Question:
I made this image that shows the controls. The top one is a 'ListView' and the others are 'ListView' controls as well with additional controls.
But I can't figure out how to layout them to look like that.
Currently I use 3 'DockPanels' for each 'ListView' where the top one uses Top 'VerticalAlignment', the others use Bottom for 'VerticalAlignment', Left and Right (for 'HorizontalAlignment').
But when I look at it, the other 2 controls appear after the top 'ListView' to its right side. I can see this when I scale the top 'DockPanel' to half the size, then the other 2 DockPanels show up, attached to the top DockPanel's right side.
Any ideas on how to fix this?
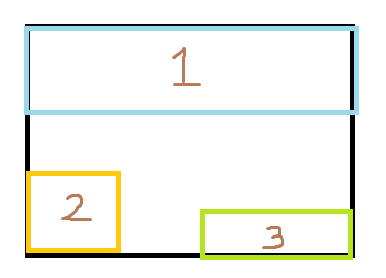
Answer: How about this?
The grid has no fixed widths or heights and should accommodate whatever controls you add.
'''
<Grid>
<Grid.ColumnDefinitions>
<ColumnDefinition Width="Auto"></ColumnDefinition>
<ColumnDefinition Width="*"></ColumnDefinition>
<ColumnDefinition Width="Auto"></ColumnDefinition>
</Grid.ColumnDefinitions>
<Grid.RowDefinitions>
<RowDefinition Height="Auto"></RowDefinition>
<RowDefinition Height="*"></RowDefinition>
<RowDefinition Height="Auto"></RowDefinition>
</Grid.RowDefinitions>
<StackPanel Grid.Row="0" Grid.Column="0" Grid.ColumnSpan="3" Background="Aqua" Height="100"/>
<StackPanel Grid.Row="2" Grid.Column="0" Background="Orange" Height="100" Width="150" VerticalAlignment="Bottom"/>
<StackPanel Grid.Row="2" Grid.Column="2" Background="Green" Height="60" Width="200" VerticalAlignment="Bottom"/>
</Grid>
'''
Initial window

Resized window

EDIT in response to comment
If you want a progressbar in the top panel, just use:
'''
<StackPanel Grid.Row="0" Grid.Column="0" Grid.ColumnSpan="3"
Background="Aqua" Orientation="Vertical">
<ListView Height="50" Background="Purple"></ListView>
<ProgressBar Height="20" IsIndeterminate="True" ></ProgressBar>
</StackPanel>
'''